Field crop: maize
Growth stage: 2
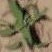
Species: atriplex